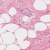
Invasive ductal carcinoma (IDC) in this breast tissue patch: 0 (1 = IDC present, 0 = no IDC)